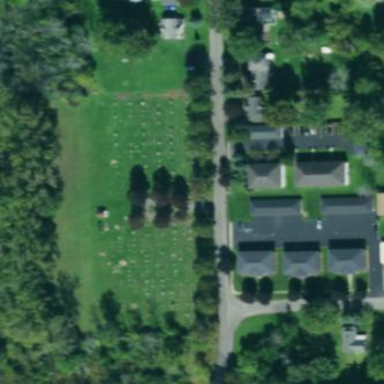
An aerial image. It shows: Cemetery.